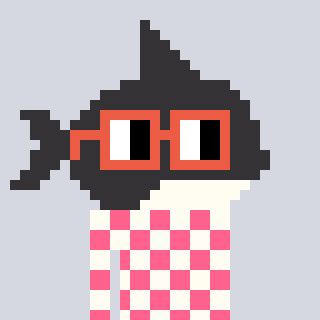
a pixel art character with square orange glasses, a orca-shaped head and a grayscale-colored body on a cool background